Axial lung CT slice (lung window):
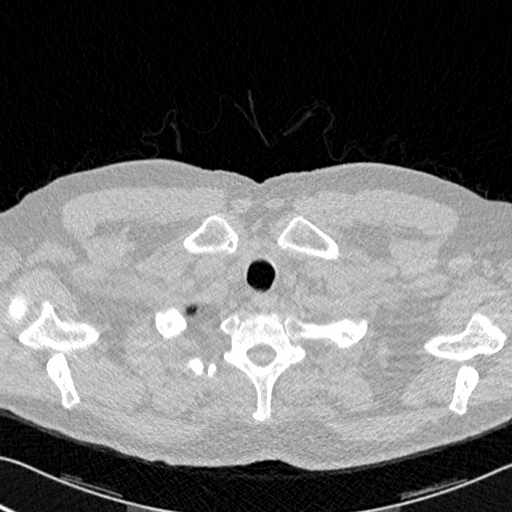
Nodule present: no